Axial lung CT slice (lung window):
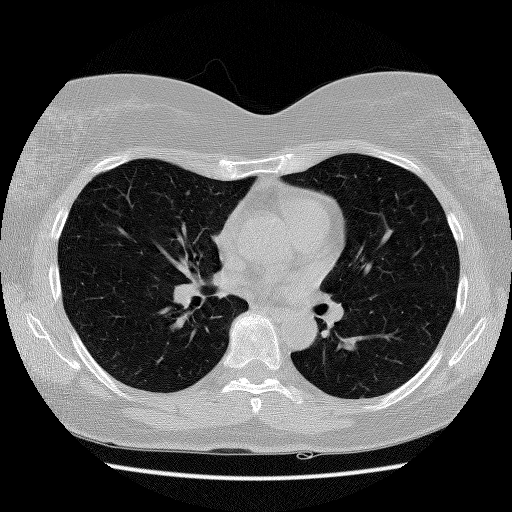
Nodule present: no